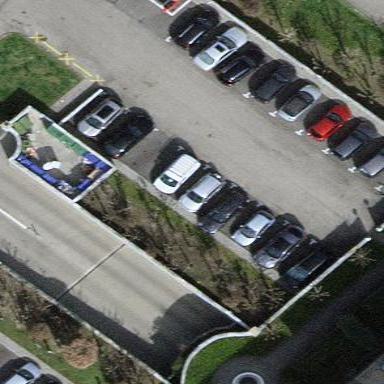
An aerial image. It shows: Parking area with surface.